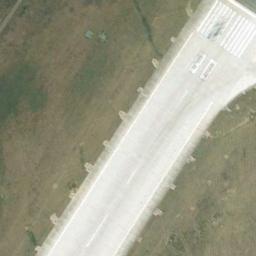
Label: runway